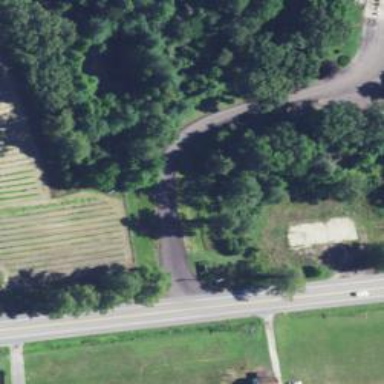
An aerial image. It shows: Driveway.